Question: I'm a beginner and would like to get some help and see where I'm making a mistake.
I would like it so the last buttons named "Dealer" and "Private Party" to float next to the picture of the iPhone on the left hand side of the picture.
Thanks in advance

HTML:
'''
<div class="recent-trade-img" style="margin:10px 0 0 0">
<input class="sell-type" value="Dealer" type="button"><input class="sell-type" value="Private Party" type="button">
<a href="prices_iPhone_2G_16GB_ATT.html"><img src="images/specs_iPhone_2G.jpg" width="186" height="182" alt=""/></a>
</div>
<div class="name">
<a href="prices_iPhone_2G_16GB_ATT.html">iPhone 2G<br> 16GB AT&amp;T</a>
</div>
'''
CSS:
'''
.sell-type {
background-color: #ffffff;
border: 1px solid #ccc;
box-shadow: 0 1px 0 rgba(255, 255, 255, 0.3) inset;
color: #0564BC;
/*text-shadow: 0 1px 0 rgba(0, 0, 0, 0.8), 0 1px 2px rgba(0, 0, 0, 0.2);*/
border-radius: 4px 4px 4px 4px;
cursor: pointer;
font-weight: bold;
padding: 5px 0;
/*width:130px;
height:58px;*/
width:100px;
height:48px;
margin: 4px;
font-size: 14px;
background-size:70% !important;
}
.sell-type:hover {
border-color: #0564BC;
box-shadow: 0 1px 0 rgba(255, 255, 255, 0.3) inset, 0 1px 3px rgba(0, 0, 0, 0.1);
color: #36658f;
}
'''
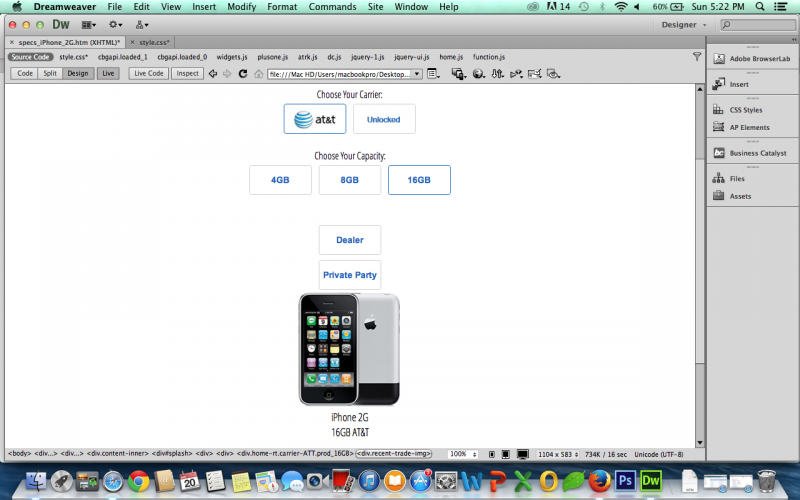
Answer: What you do is place the 2 buttons in a div and the image in its own div
'''
<Div class="dealer_priv_btn">
Butons come here....
</div>
<div class="the_image">
Image tag comes here...
</div>
'''
Your css should now look like this for these two classes
'''
.dealer_priv_btn{float:left; width:100px; height:100px;}
.the_image{float:left; width:100px; height:100px;}
'''
Please declare your own sizeds I.e width and height.. Play with that code make it work for you..
GOoDLucK :)